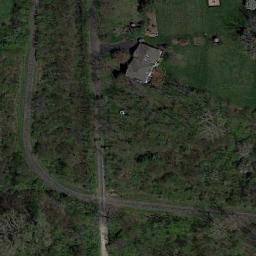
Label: sparse_residential